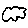
Label: cloud